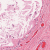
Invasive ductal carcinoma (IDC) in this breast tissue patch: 0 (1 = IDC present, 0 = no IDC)